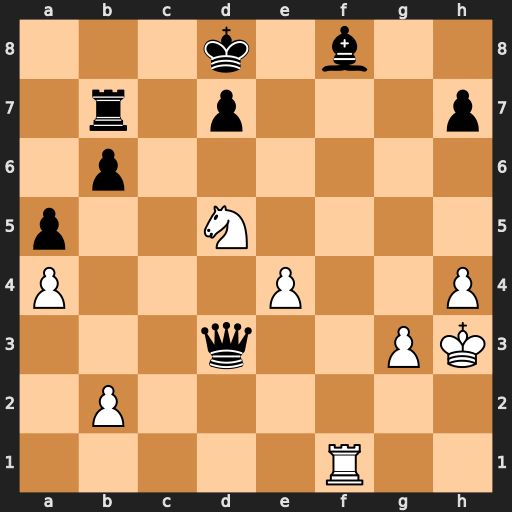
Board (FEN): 3k1b2/1r1p3p/1p6/p2N4/P3P2P/3q2PK/1P6/5R2
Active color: w
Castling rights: -
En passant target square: -
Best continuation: Rxf8#